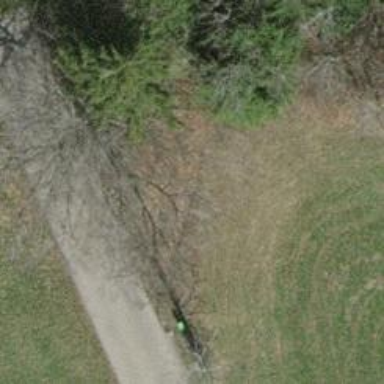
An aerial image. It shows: Brown bench.